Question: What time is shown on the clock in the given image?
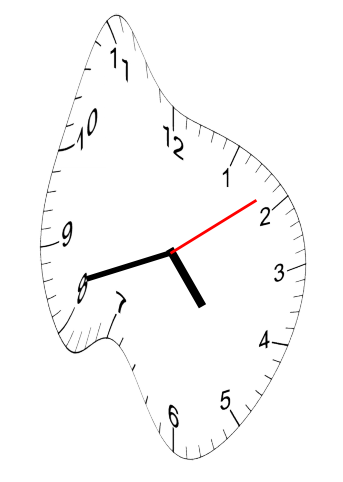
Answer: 04:42:09